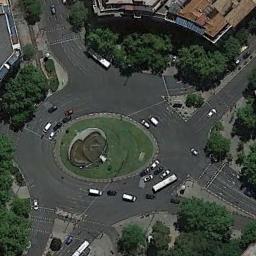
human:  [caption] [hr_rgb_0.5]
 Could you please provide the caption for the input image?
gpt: The roundabout is next to buildings and trees .

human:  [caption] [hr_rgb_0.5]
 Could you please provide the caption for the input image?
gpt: There are many trees around the roundabout .

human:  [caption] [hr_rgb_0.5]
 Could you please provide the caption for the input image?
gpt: The roundabout connects some roads and some cars are driving on the roundabout .

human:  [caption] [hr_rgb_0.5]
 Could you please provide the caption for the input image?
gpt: There are many moving and waiting vehicles at the roundabout, And there are some buildings and some trees and a few lawns around the roundabout .

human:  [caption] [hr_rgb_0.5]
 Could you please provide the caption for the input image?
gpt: There are some green trees around the roundabout .